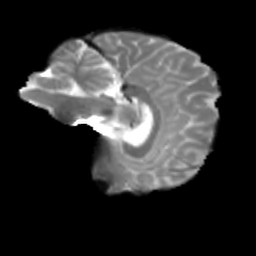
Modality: T2w
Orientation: sagittal
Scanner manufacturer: siemens
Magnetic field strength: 3 T
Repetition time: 4 s
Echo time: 0.0594 s